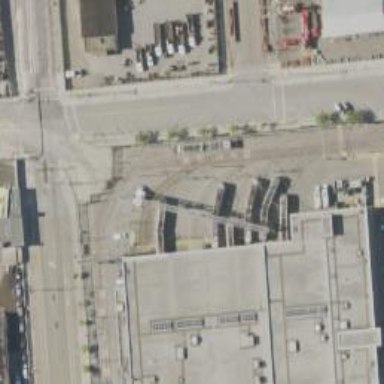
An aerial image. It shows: Light rail service yard with electrified contact line. The yard includes building passage tunnel.